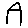
Label: house